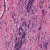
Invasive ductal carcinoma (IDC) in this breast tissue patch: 1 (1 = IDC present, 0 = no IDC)